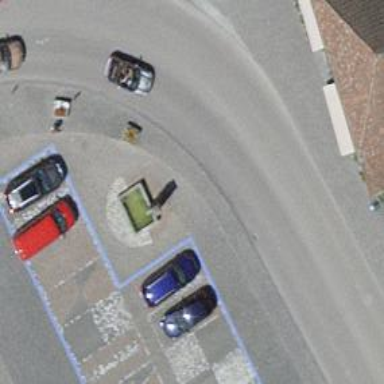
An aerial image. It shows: Fountain.